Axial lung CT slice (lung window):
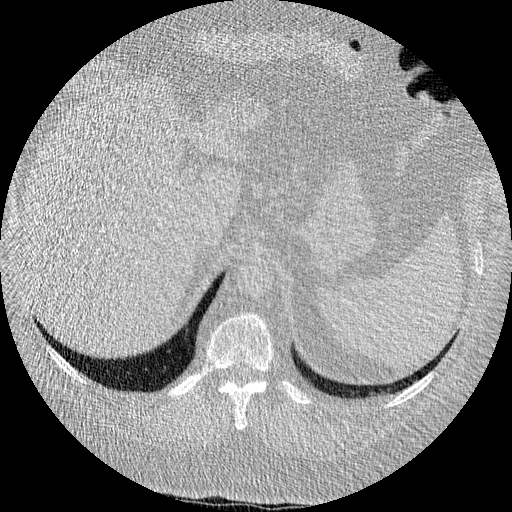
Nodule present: no